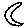
Label: moon